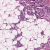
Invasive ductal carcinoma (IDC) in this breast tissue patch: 1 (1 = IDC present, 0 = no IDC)